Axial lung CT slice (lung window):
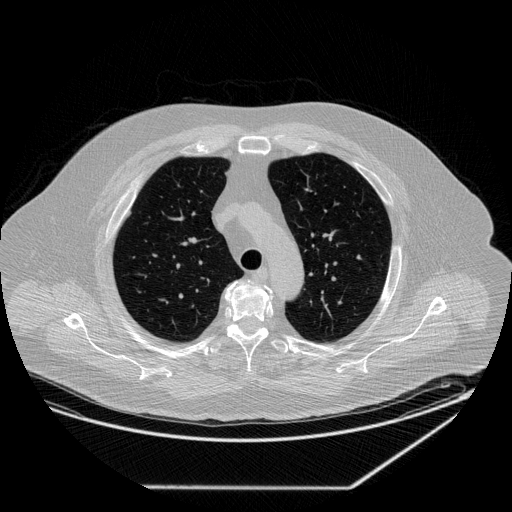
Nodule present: no